Question: Does anyone know how I could use an 'ImageButton' and imitate the popup of the corresponding menu? That is, to have the menu show up just below the button. Should I be using a context menu?
Basically, I'm trying to make the menu show up like below, except that I'm not using an ActionBar.

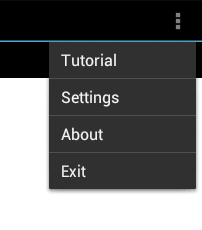
Answer: I think you are talking about <URL>. If so, it can be done at the following way:
'''
public class MyActivity extends Activity {
private PopupMenu mPopupMenu;
@Override
protected void onCreate(Bundle savedInstanceState) {
super.onCreate(savedInstanceState);
setContentView(R.layout.main);
ImageButton imageButton = (ImageButton) findViewById(R.id.imageButton);
mPopupMenu = new PopupMenu(this, imageButton);
MenuInflater menuInflater = mPopupMenu.getMenuInflater();
menuInflater.inflate(R.menu.mymenu, mPopupMenu.getMenu());
imageButton.setOnClickListener(new View.OnClickListener() {
@Override
public void onClick(View v) {
mPopupMenu.show();
}
});
}
}
'''
Result is the following: